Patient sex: M
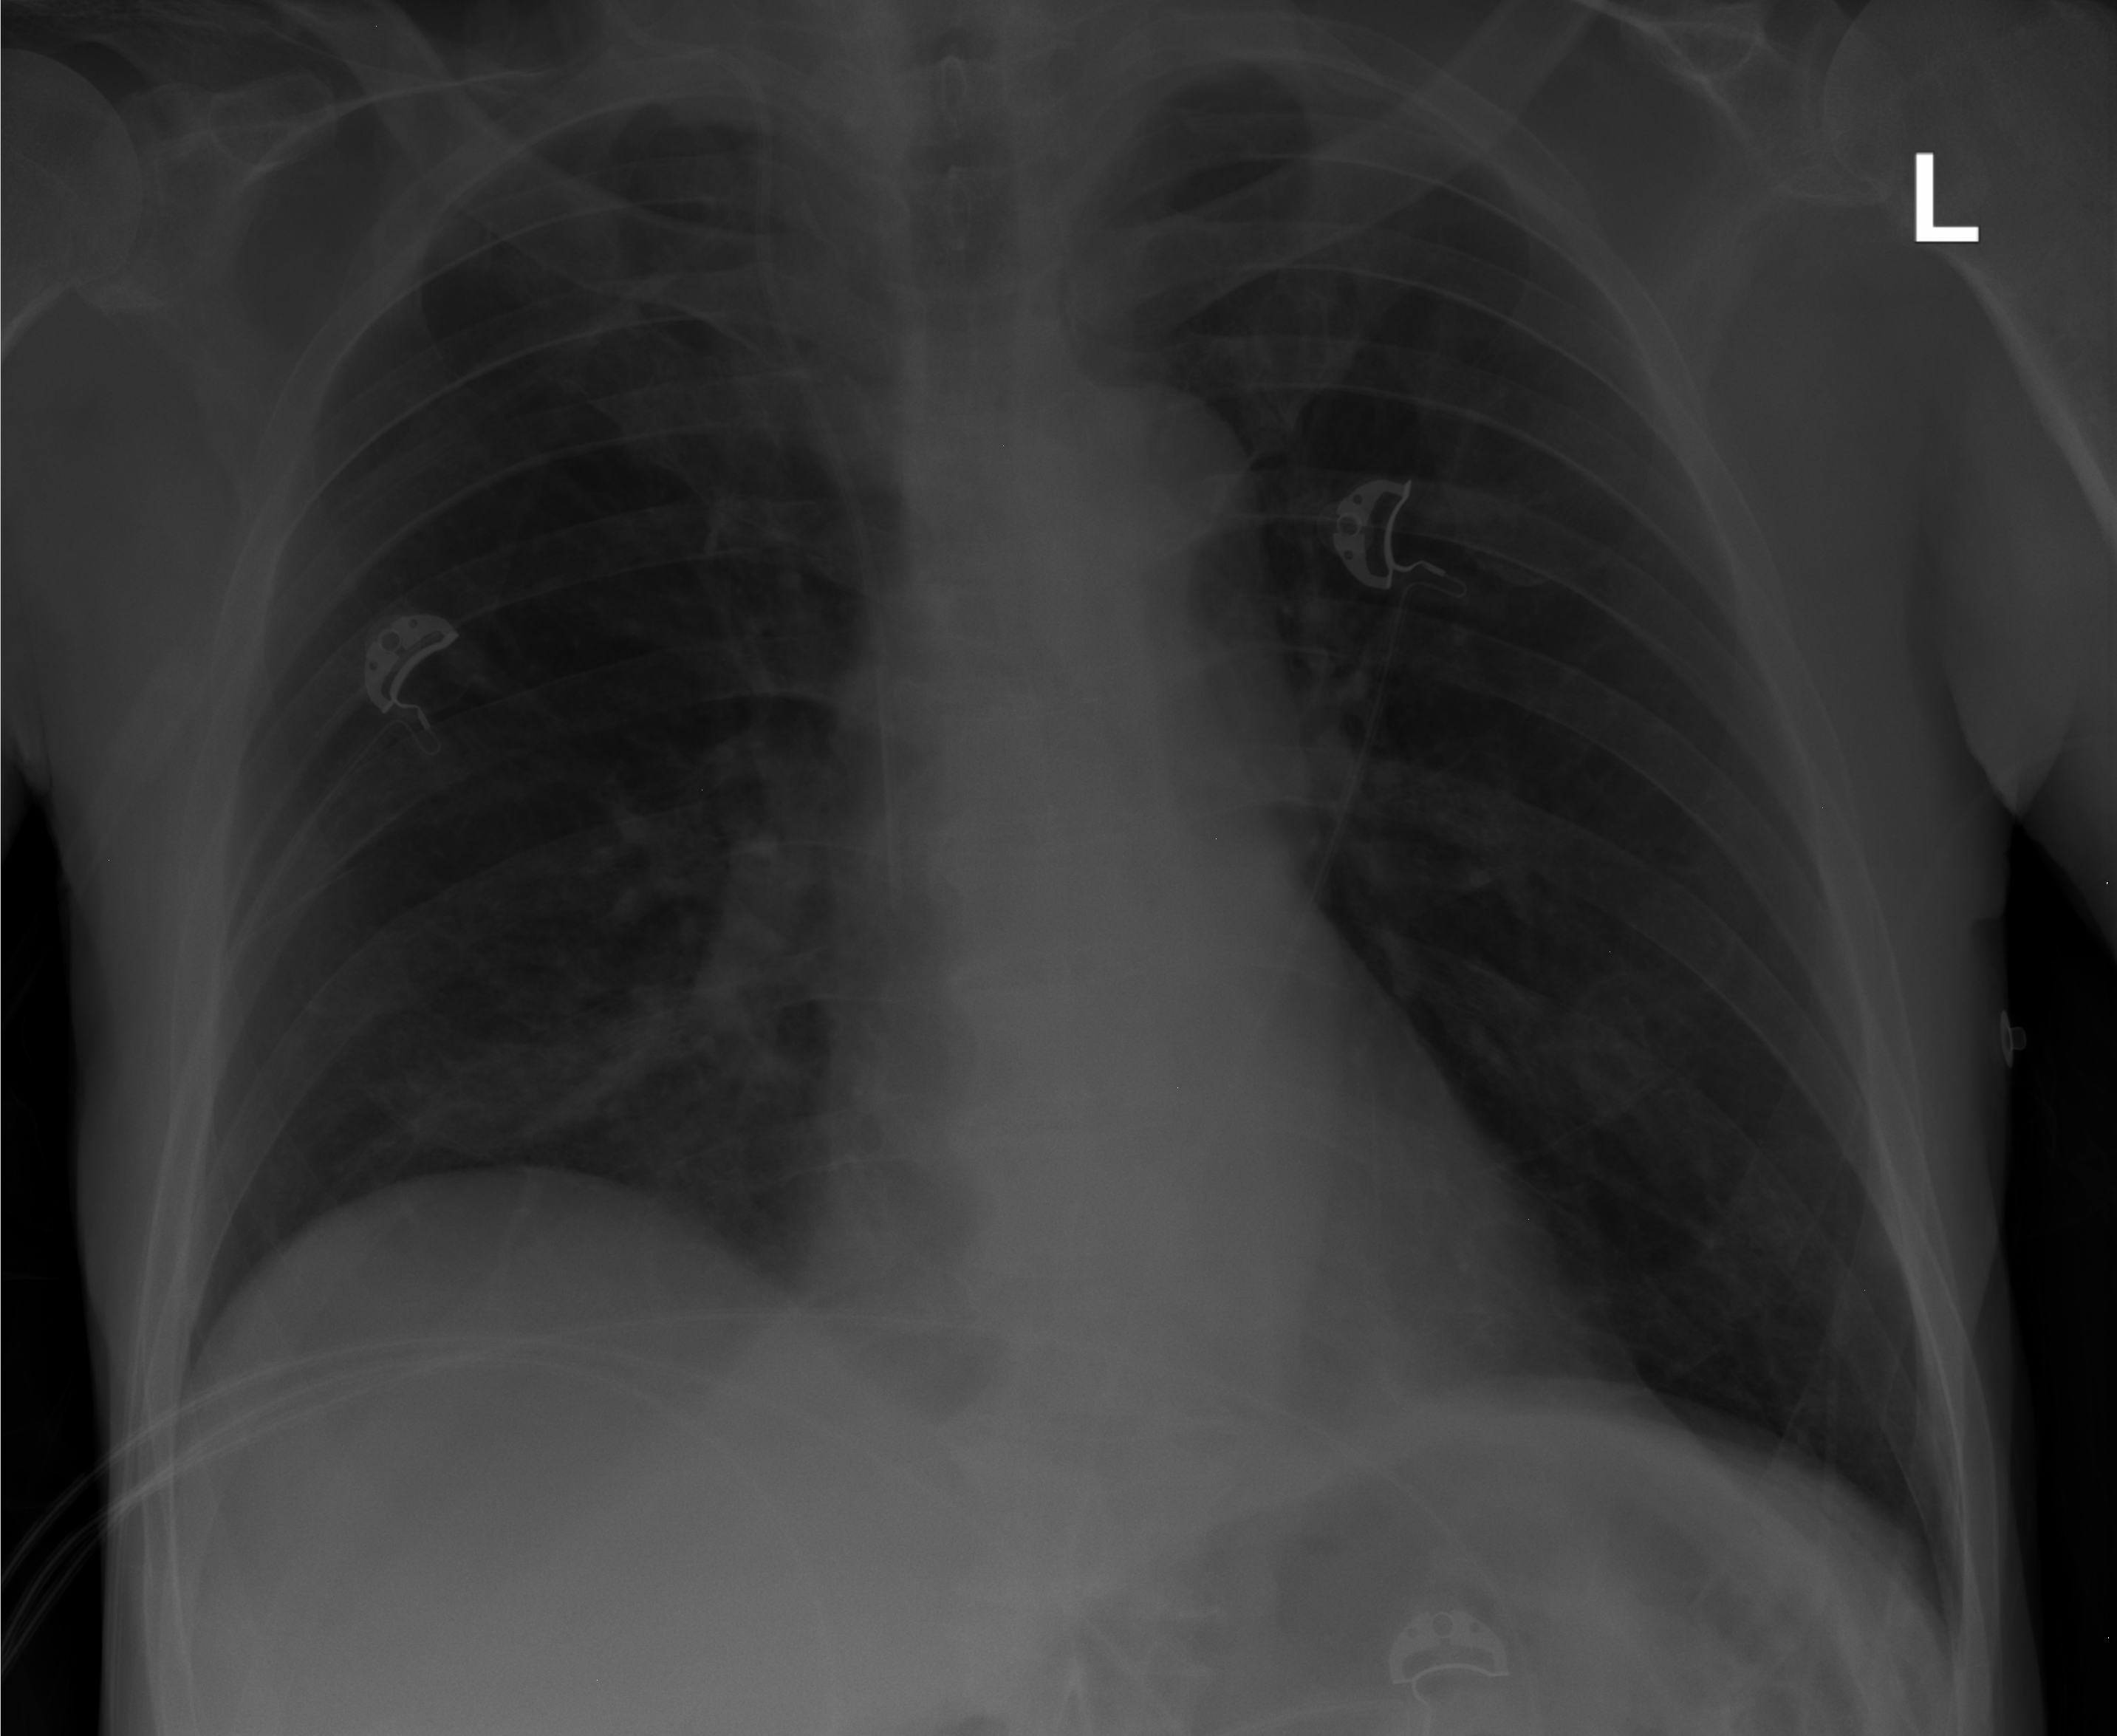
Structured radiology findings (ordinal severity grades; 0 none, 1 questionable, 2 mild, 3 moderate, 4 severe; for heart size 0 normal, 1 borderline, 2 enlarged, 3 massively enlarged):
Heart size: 0
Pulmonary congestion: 0
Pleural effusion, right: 0
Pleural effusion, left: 0
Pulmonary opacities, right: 0
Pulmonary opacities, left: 0
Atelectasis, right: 2
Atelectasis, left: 0